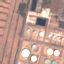
Label: Industrial